Question: In my form I'm moving categories from one listbox to another like this:

The bottom box is the box that is read on the server side when the form is posted. Here's how I create the listbox:
'''
<%: Html.ListBoxFor(m => m.categories, Model.categories)%>
'''
I'm having two problems here:
1. In Firefox, when the form is loaded for the first time the bottom box always has a default <option></option>. Is it possible to remove this on server side? IE seem to create an empty box but not FF. To solve this I'm removing the empty option on page load. One problem with this is that when a form has an error and isn't submitted, the options are removed again.
2. In order for the options in the bottom box to be posted they have to be selected. To solve this I've used the jQuery below to select the options on form post.
---
jQuery to select options on submit:
'''
$("form").submit(function (event) {
$("#categories").find("option").attr('selected', 'selected');
});
'''
jQuery to delete option on load:
'''
$("#categories").find("option").remove();
'''
1. Can I create an empty listbox that work in all browsers?
2. Do I have to select the options in the bottom box or is there a workaround?
Clarifiation: I'd like to have as much as possible done on server side, preferably with something related to MVC.
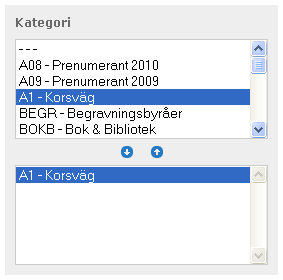
Answer: 1: Instead of removing all options just remove empty ones, this way it wont reset.
'''
$('#mySelect option').each(function () {
if(!$(this).val())
$(this).remove();
});
'''
<URL>